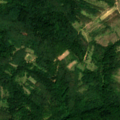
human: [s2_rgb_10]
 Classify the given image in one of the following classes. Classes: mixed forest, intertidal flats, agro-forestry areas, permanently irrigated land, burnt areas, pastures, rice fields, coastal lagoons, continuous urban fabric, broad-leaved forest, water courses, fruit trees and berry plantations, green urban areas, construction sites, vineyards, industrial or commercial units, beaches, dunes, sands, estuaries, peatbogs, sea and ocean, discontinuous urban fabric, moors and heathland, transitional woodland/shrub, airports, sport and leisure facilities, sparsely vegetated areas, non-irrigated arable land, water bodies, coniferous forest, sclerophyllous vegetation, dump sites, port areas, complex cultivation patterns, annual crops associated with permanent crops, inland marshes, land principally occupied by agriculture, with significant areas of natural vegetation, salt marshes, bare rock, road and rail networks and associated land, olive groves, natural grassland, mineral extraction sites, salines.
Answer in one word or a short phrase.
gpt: pastures, land principally occupied by agriculture, with significant areas of natural vegetation, broad-leaved forest, transitional woodland/shrub